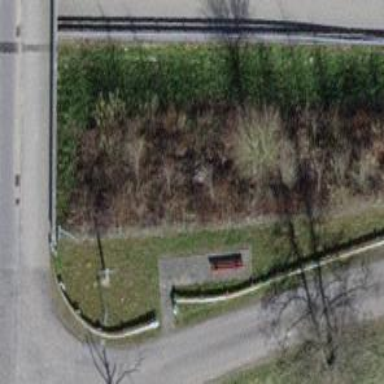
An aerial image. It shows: Bench.